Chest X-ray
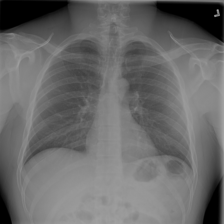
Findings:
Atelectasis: negative
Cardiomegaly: negative
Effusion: negative
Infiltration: negative
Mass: negative
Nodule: negative
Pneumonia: negative
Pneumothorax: negative
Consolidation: negative
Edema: negative
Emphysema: negative
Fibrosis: negative
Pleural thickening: negative
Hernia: negative